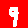
Digit: 9